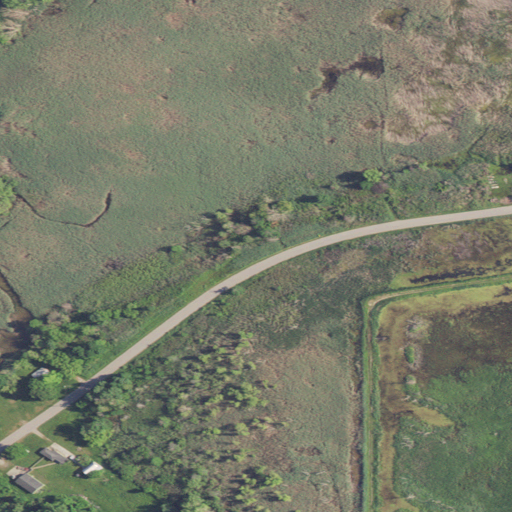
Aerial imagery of cape in Michigan named Fish Point containing woody wetlands, herbaceous wetlands, low intensity development, open development, and medium intensity development